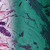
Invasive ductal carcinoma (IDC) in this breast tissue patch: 1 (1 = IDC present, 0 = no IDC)